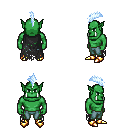
a pixel art fantasy rpg character, male body template, orc, green skin, black tattered cape, teal pants, white cyan mohawk hairstyle, gold boots, four views (front, back, left, right), 2x2 character sprite sheet, small pixel art, hard edges, no anti-aliasing